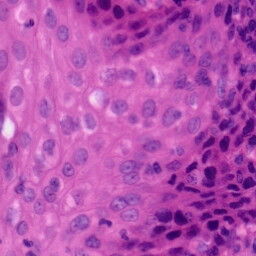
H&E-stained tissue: Tonsil